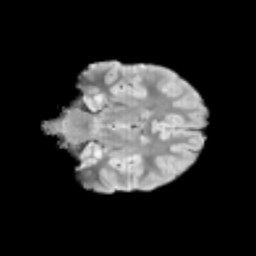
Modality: T2w
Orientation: coronal
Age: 9
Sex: female
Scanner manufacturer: siemens
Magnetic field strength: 3 T
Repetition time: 3.8 s
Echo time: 0.07 s